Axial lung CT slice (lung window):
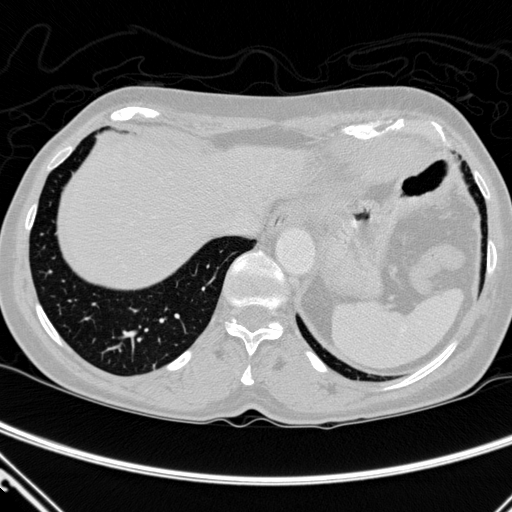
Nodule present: no